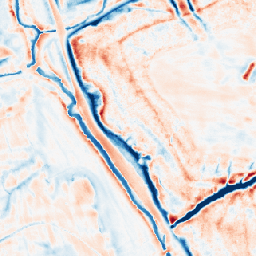
Category: edge_preserving
Decomposition family: bilateral
Decomposition parameters: d: 21
sigma_color: 100
sigma_space: 150
Upsampling method: area
Upsampling parameters: scale: 8
Upsampling scale: 8